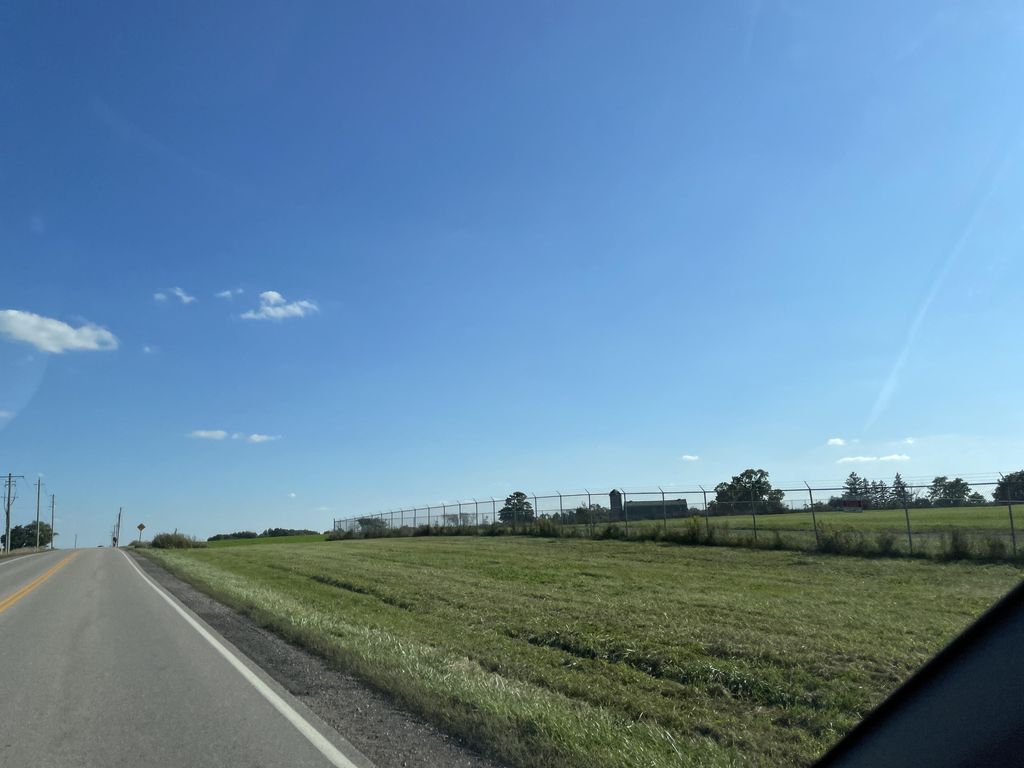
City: kitchener-waterloo